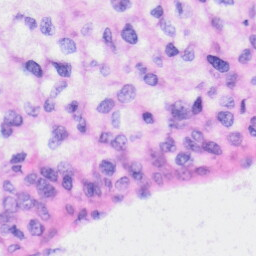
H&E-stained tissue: Liver